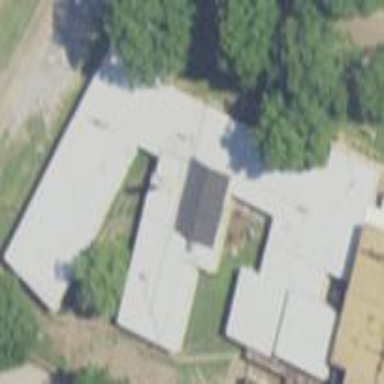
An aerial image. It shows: School building.